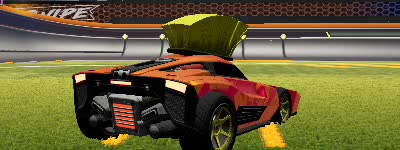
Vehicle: breakout